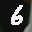
Label: 6